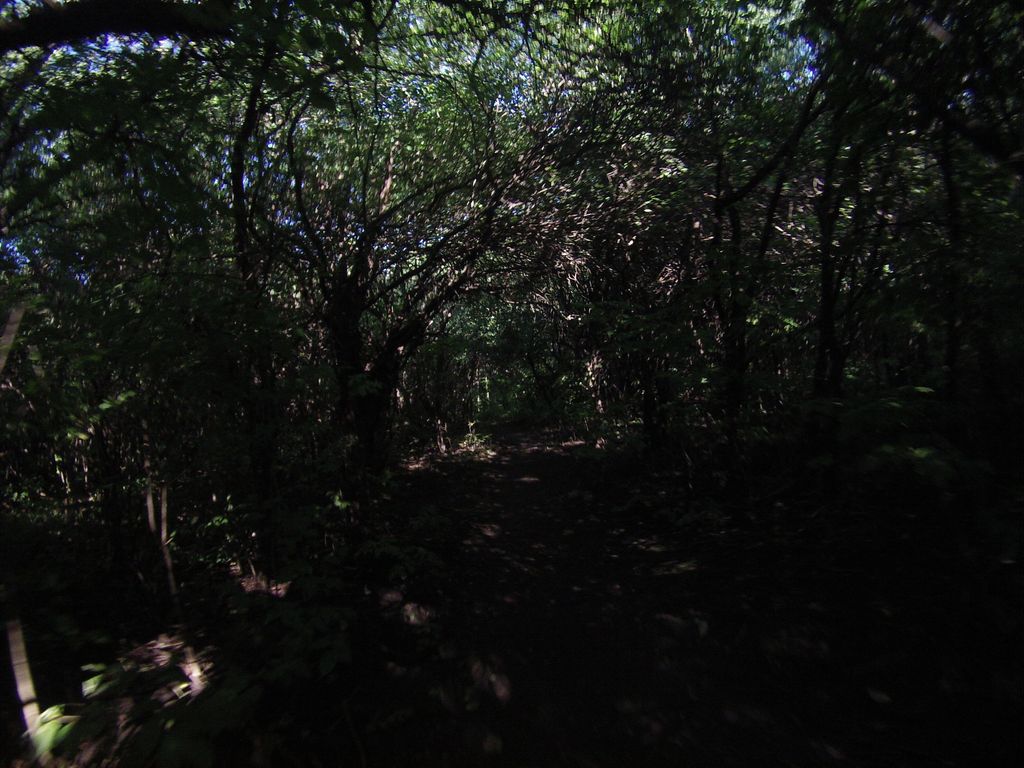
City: ottawa-gatineau